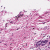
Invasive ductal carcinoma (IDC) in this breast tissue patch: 0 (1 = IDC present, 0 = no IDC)